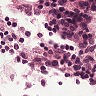
Metastatic tissue present: no